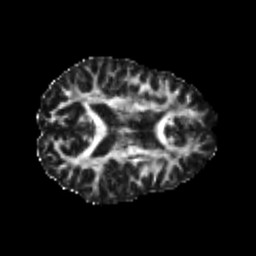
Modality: FA
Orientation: axial
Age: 26
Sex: female
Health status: healthy
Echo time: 0.074 s